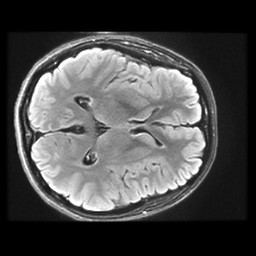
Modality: FLAIR
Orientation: axial
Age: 22
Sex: female
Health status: healthy
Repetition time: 12 s
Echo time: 0.09782 s